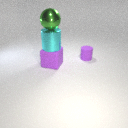
large green metal sphere above large cyan metal cylinder